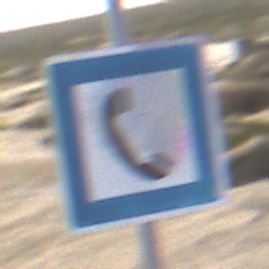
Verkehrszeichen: Fernsprecher
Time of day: Midday
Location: Outdoor (Nature)
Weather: PartlyCloudy
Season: NotSpecified
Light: Natural